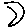
Label: moon